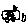
Label: car